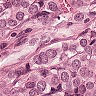
Metastatic tissue present: yes